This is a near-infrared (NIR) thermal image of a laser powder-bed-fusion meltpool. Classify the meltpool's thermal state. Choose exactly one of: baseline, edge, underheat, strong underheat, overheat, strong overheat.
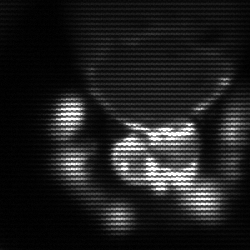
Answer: edge